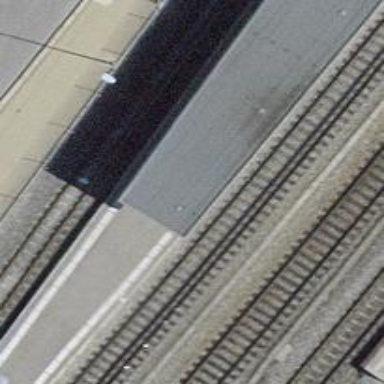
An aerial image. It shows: Platform edge at railway station.